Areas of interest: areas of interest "Qingxi Ancient City"
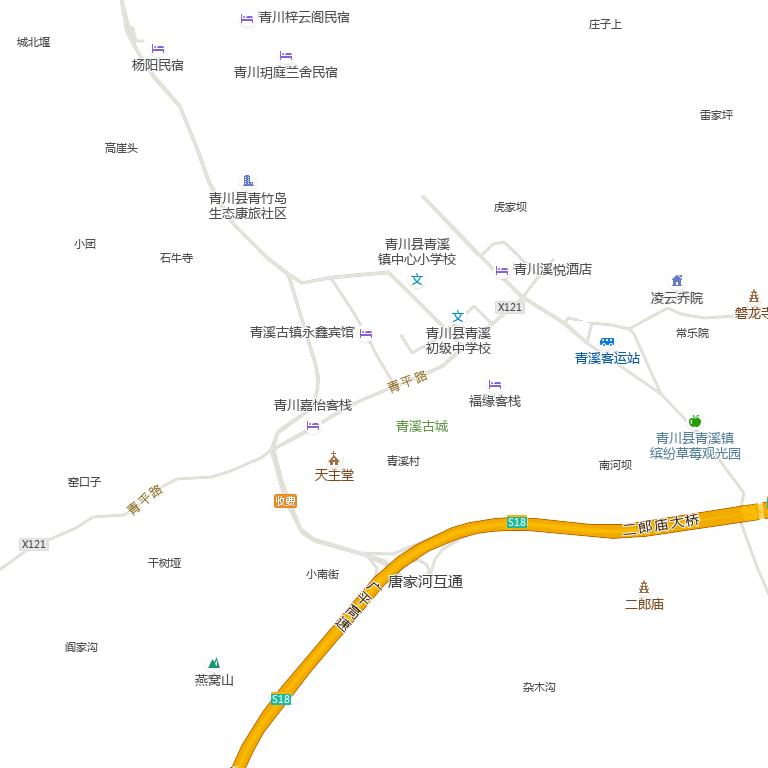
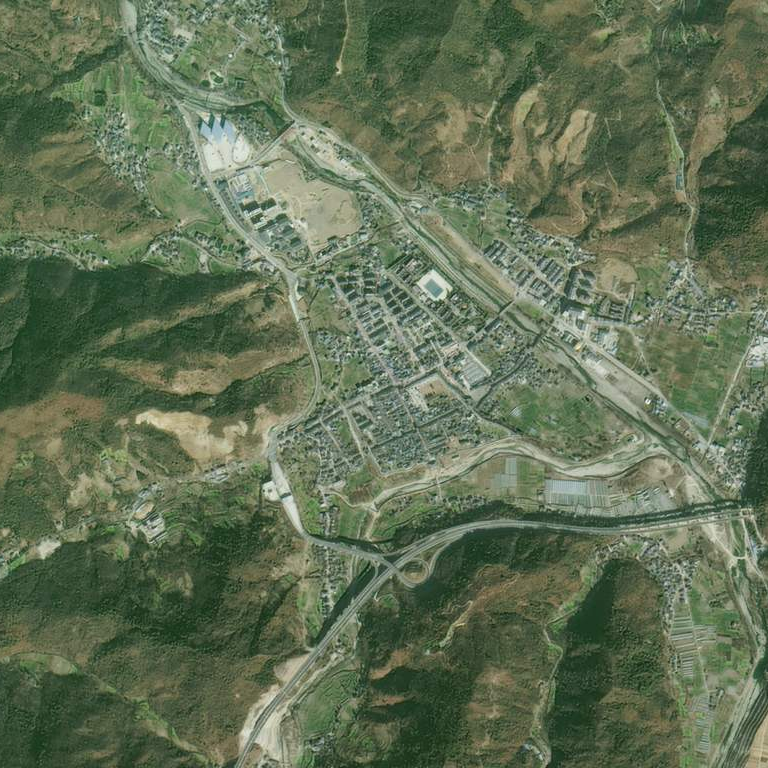